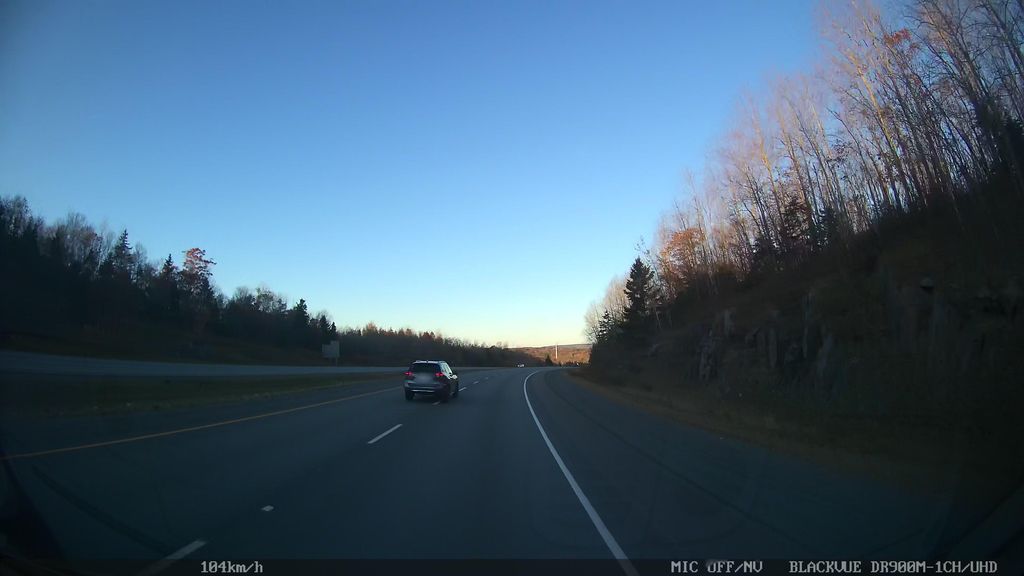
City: halifax